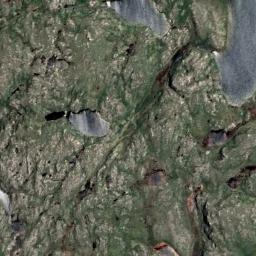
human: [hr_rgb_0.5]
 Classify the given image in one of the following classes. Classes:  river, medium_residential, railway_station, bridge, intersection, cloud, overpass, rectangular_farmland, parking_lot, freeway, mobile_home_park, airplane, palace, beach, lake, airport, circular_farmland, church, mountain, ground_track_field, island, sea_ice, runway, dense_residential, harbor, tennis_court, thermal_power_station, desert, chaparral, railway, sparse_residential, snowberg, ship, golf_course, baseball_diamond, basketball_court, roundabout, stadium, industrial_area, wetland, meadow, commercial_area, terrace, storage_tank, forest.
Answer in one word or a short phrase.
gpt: wetland